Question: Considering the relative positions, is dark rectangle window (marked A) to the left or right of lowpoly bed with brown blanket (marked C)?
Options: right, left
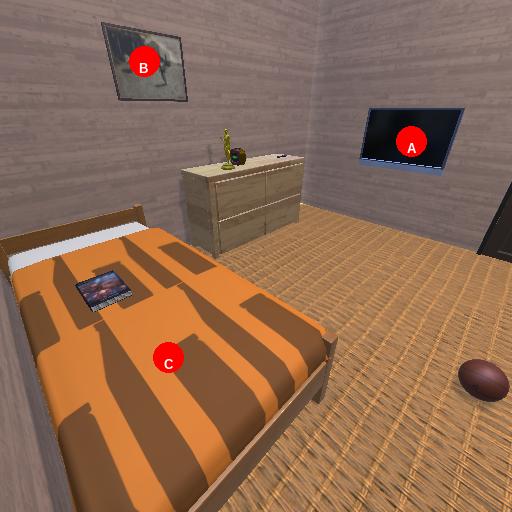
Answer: right